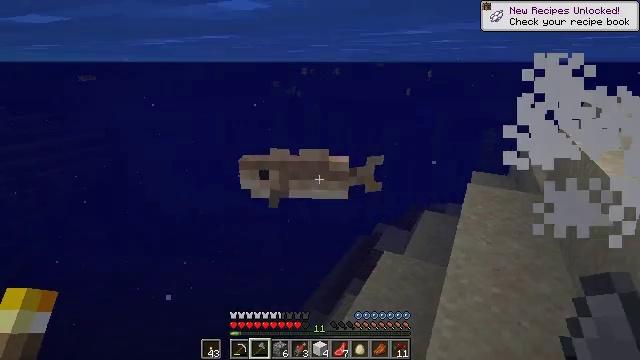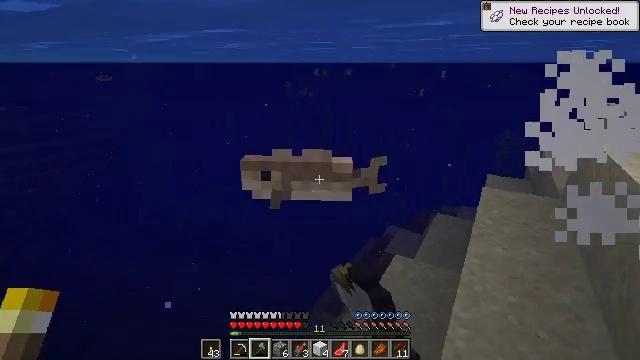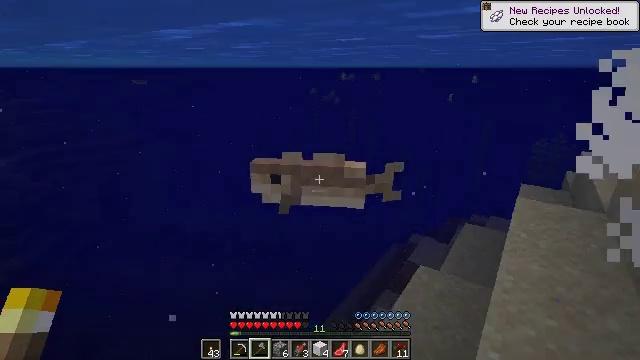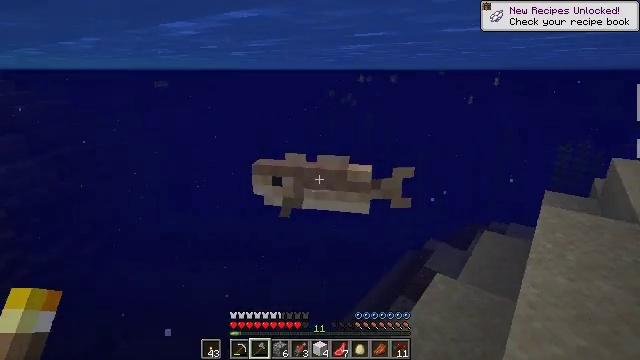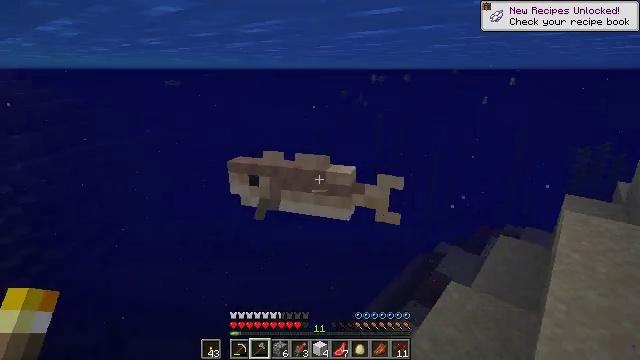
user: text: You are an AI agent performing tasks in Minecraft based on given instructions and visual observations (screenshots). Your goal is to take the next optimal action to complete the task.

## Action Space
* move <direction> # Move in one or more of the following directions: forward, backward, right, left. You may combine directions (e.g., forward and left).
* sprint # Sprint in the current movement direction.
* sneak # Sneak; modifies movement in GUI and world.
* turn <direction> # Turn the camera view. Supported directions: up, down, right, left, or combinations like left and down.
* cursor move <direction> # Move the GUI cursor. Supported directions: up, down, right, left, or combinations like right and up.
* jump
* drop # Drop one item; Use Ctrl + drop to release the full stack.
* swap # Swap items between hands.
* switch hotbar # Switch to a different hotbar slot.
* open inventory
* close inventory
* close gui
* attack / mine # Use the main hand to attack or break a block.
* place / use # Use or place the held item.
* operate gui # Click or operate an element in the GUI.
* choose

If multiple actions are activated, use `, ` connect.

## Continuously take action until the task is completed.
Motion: motion action
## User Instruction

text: Hunt a cod.
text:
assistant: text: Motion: move forward, turn left, attack / mine
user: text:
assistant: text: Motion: move forward, turn left, attack / mine
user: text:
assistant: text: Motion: move forward, turn left
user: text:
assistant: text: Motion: move forward, turn left
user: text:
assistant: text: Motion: no_op